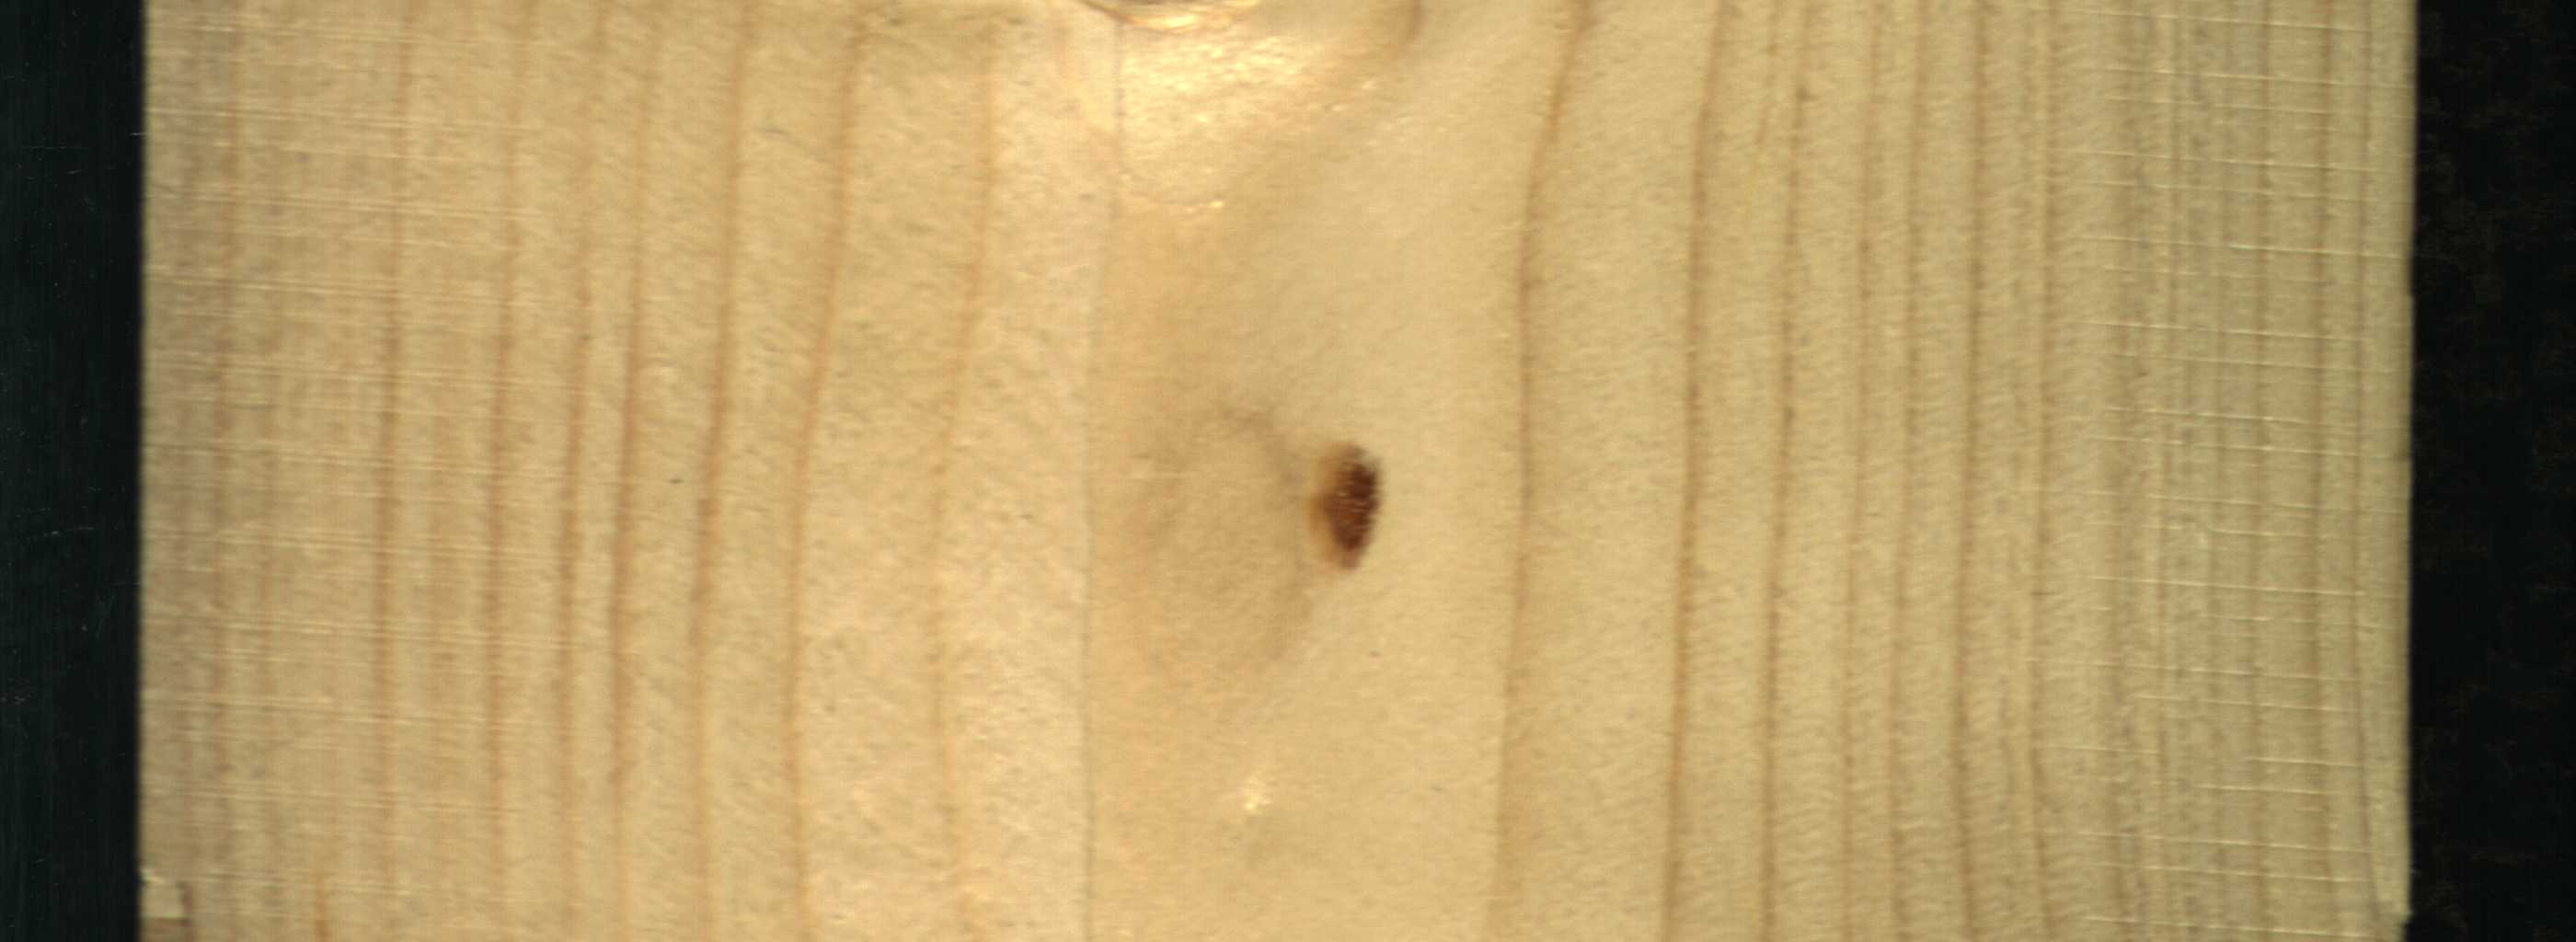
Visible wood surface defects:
resin